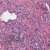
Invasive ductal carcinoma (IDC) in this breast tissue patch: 1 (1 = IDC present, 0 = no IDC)